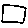
Label: square